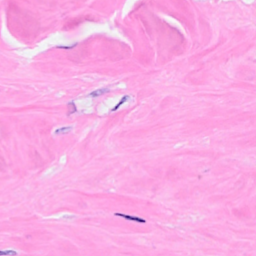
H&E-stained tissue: Breast